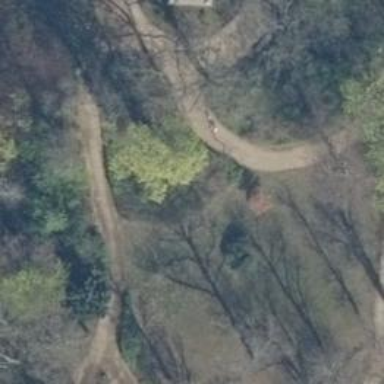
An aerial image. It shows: Path.